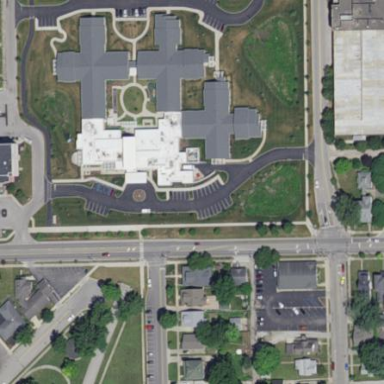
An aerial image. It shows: Nursing home building.